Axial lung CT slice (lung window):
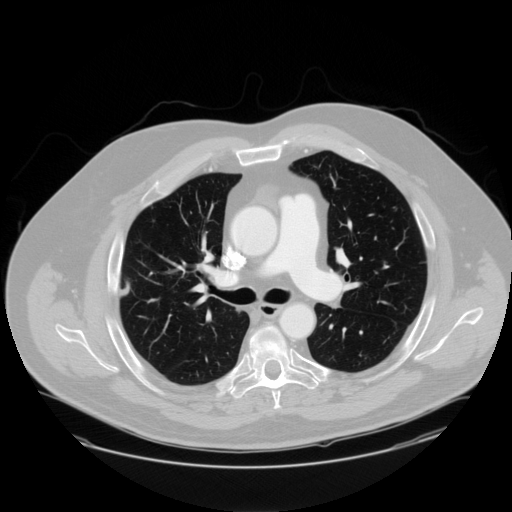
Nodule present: no